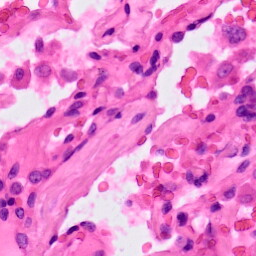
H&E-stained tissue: Lung